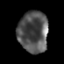
Tissue: prostate
Cell type: T cells
Senescence score: 0.3541
Nuclear area (px): 1214
Mean DAPI intensity: 83.037